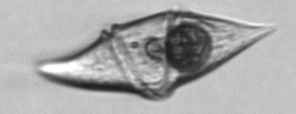
Label: Gyrodinium